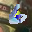
Label: 6